Question: So I have got the current raw socket:
'''
from socket import socket, AF_INET, SOCK_RAW, SOCK_STREAM
from struct import unpack
from binascii import hexlify
rawsocket = socket(AF_INET, SOCK_RAW)
rawsocket.bind(("192.168.2.4", 8000))
while True:
request = rawsocket.recvfrom(2048)
#this part is for the sake of the question
if len(request) is not 0:
print(request)
request = ""
'''
As you see, it waits for an incoming packet on '192.168.2.4' on port '8000'. I can successfully reach this port. I have looked at <URL>, but I have no clue whatsoever how to do so.
I have tried googling but no luck, if you know how to unpack this layer, could you also tell me how you know you unpack it like that?
I know I have to do something like this
'''
header = request[0][0:x] #But how for must x go for the wlan layer?
hd = unpack("y", header) #But what fmt must y be? how do I know?
'''
EDIT:
I know that 'y' must start with '!', I also know that 'x' has to be the total amount of bytes of that layer: (am I heading in the right direction)

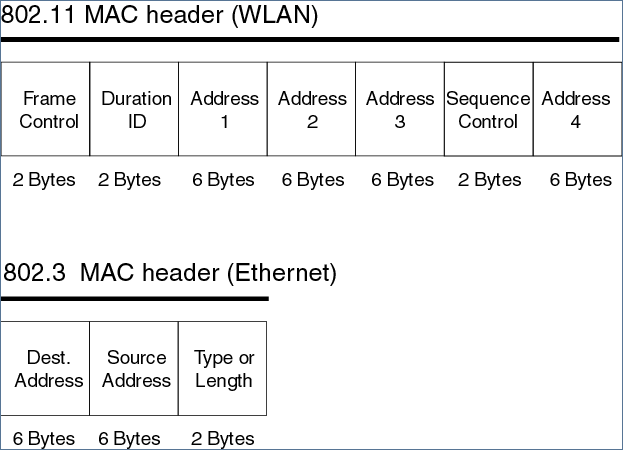
Answer: Try this
'''
header = request[0][0:14]
hd = unpack("!6s6s2s", header)
dest_addr = hexlify(hd[0])
source_addr = hexlify(hd[1])
type = hexlify(hd[2])
print "destination: {0}".format(dest_addr)
print "source: {0}".format(source_addr)
print "destination: {0}".format(type)
'''
hd should be a 3 element list of the [Dest Addr, Source Addr, Type/Opcode]